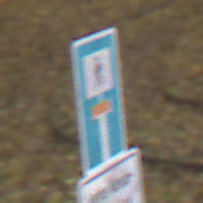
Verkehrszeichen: SackgasseFussgaengerDurchlaessig
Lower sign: HinweisGeaenderteVorfahrtVerkehrsfuehrungVerkehrsregelung3
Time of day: MorningAfternoon
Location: Outdoor (Nature)
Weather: Overcast
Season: Autumn
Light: Natural